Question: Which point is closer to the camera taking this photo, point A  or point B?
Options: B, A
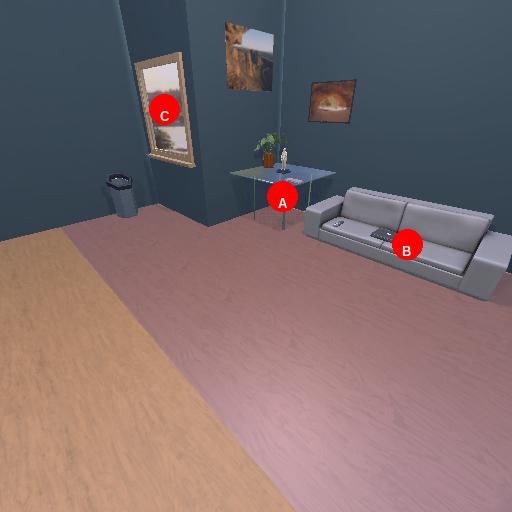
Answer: B